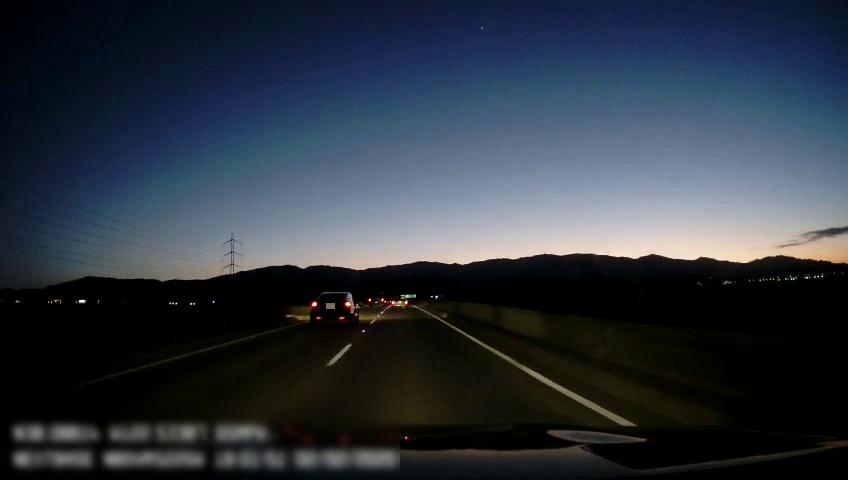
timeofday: Dusk/Dawn/Twilight
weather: Sunny
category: Drivable Space
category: Vehicles | Car
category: Vehicles | Car
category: Vehicles | Car
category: Lanes | Current Lane
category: Lanes | Current Lane
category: Lanes | Alternate Lane
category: Traffic | Signs